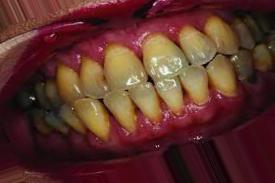
Condition: Tooth Discoloration